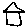
Label: house